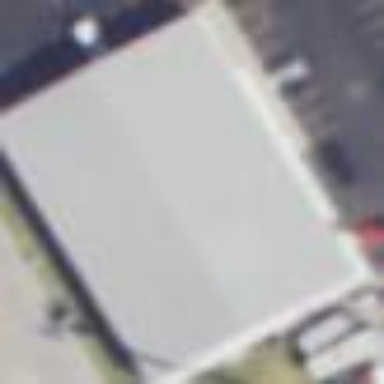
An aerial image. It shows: Building.